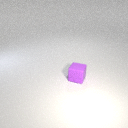
small purple rubber cube